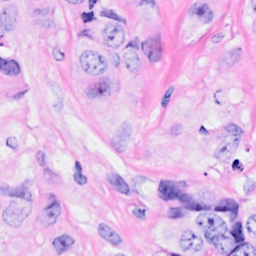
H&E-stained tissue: Breast